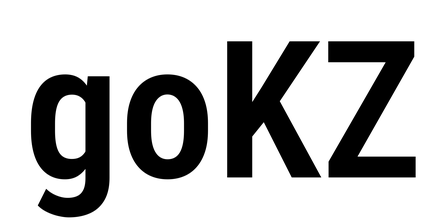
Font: Roboto_Condensed_SemiBold